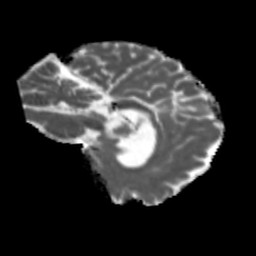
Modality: MD
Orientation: sagittal
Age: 60
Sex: female
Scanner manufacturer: siemens
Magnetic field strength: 3 T
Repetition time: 5.47 s
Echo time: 0.0854 s